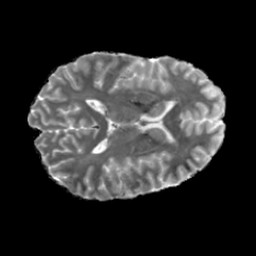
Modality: MD
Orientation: axial
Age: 24
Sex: female
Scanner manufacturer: siemens
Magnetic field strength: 6.98 T
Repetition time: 7.776 s
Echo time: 0.076 s